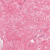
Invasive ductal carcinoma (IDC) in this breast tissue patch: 0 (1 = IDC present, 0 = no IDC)